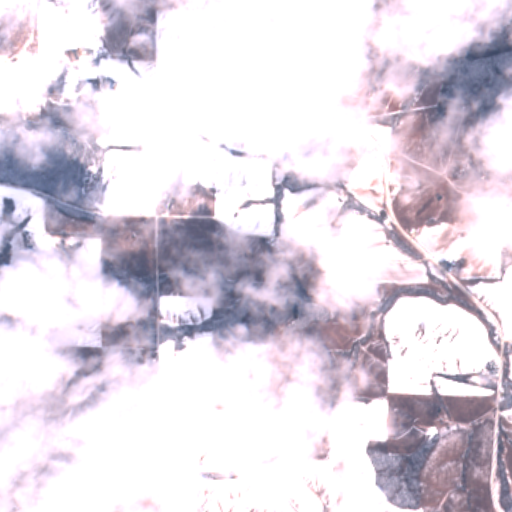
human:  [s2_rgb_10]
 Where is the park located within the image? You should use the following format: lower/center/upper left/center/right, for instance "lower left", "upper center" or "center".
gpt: The park is located in the lower right of the image.
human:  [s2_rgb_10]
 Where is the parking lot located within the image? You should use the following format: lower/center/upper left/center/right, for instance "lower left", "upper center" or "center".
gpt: There is no parking lot in the image.